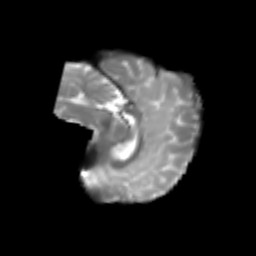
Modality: T2w
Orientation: sagittal
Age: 7
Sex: male
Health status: healthy